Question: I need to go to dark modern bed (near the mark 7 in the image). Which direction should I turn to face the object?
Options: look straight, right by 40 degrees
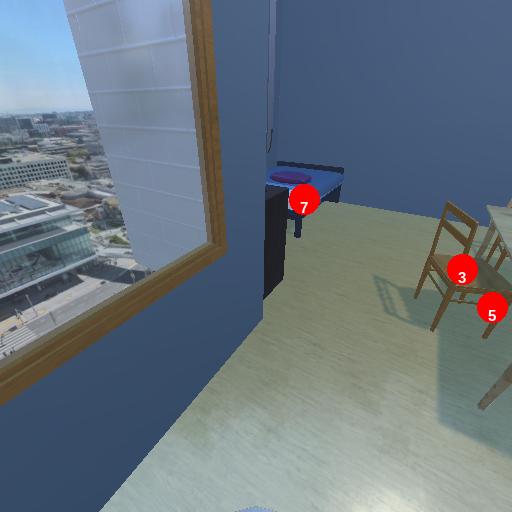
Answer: look straight